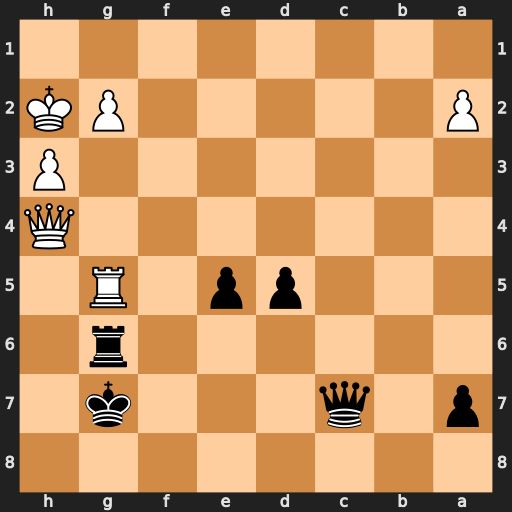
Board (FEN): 8/p1q3k1/6r1/3pp1R1/7Q/7P/P5PK/8
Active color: b
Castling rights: -
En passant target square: -
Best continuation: e4+ Qg3 Qxg3+